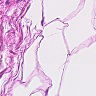
Metastatic tissue present: no